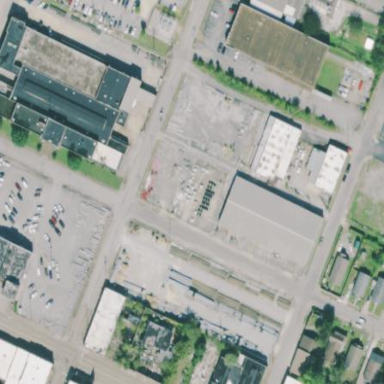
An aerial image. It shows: Industrial parking area.